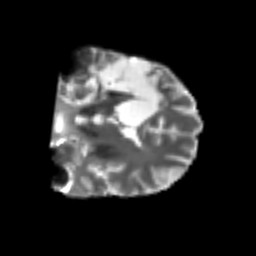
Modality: T2w
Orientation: coronal
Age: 50
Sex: male
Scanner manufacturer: siemens
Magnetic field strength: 3 T
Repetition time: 4.987 s
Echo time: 0.0792 s